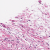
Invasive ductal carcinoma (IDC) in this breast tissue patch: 0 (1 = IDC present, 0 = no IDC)